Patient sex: M
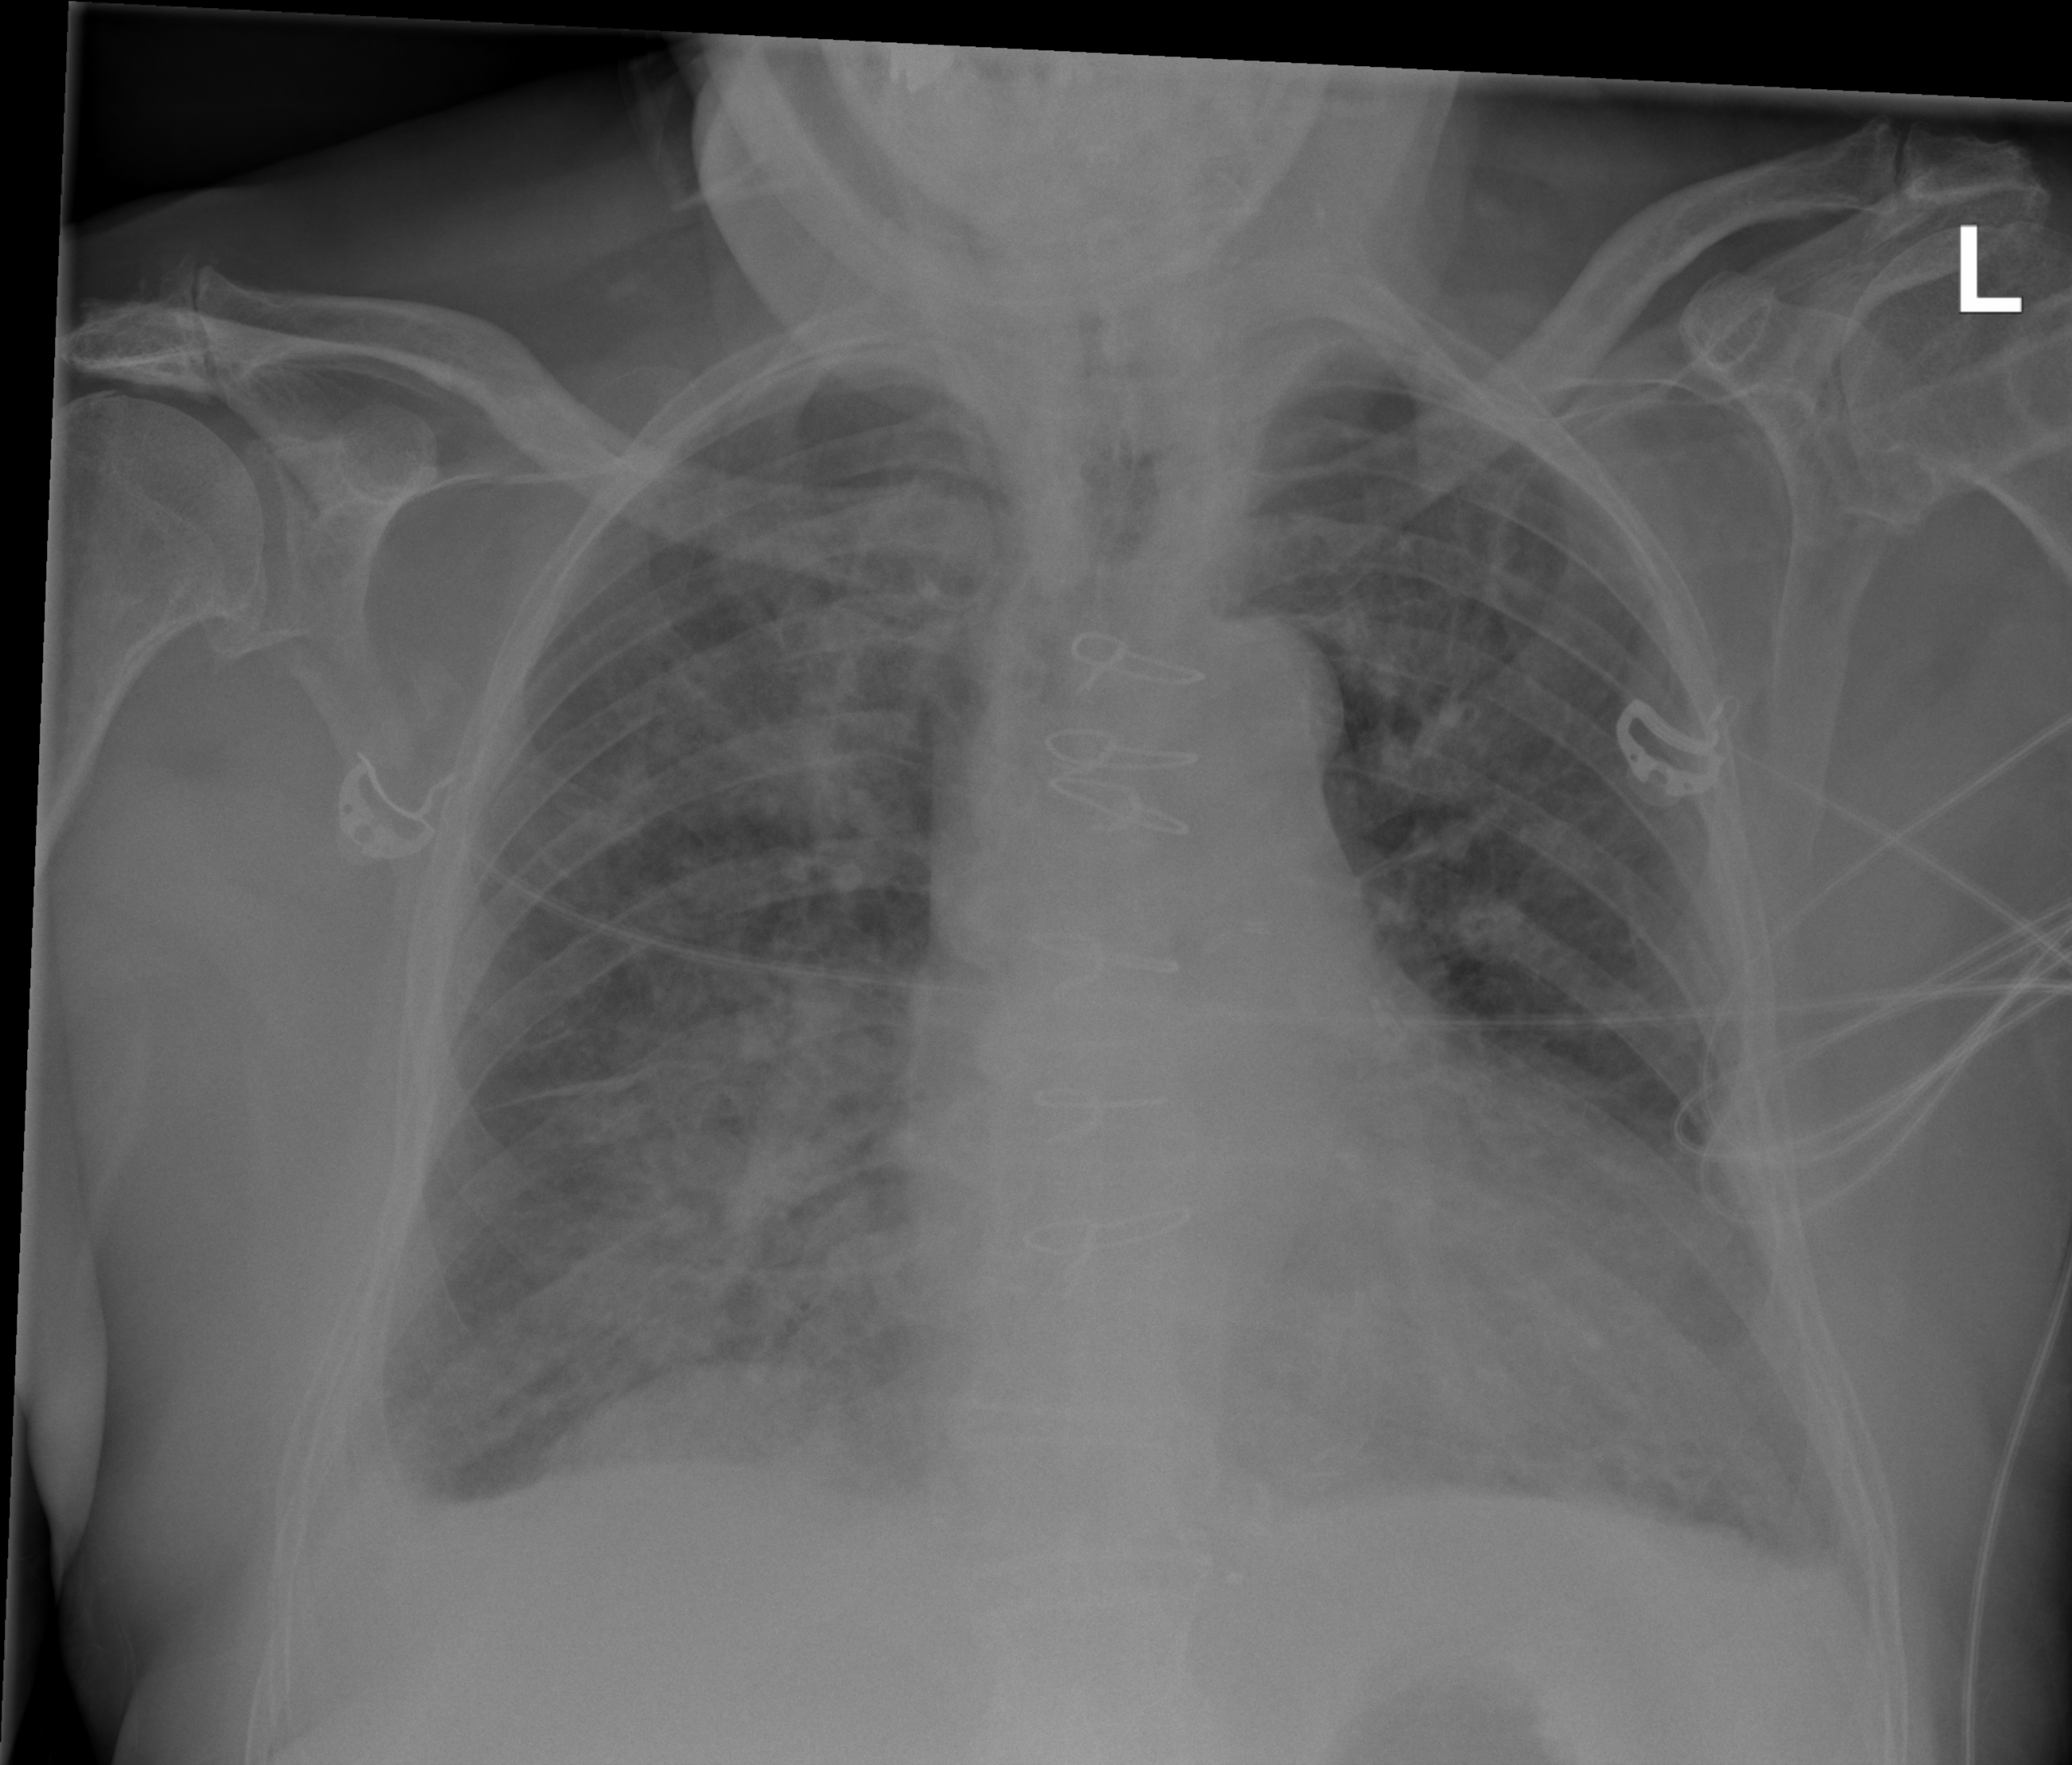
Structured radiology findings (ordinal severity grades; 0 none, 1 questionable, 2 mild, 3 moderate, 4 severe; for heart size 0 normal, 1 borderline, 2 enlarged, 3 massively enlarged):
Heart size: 2
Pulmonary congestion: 2
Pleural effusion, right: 2
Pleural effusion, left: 2
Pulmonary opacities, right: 3
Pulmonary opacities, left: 2
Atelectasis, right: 3
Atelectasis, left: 2